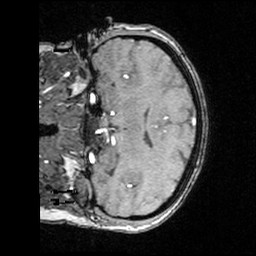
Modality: angio
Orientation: coronal
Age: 29
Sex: female
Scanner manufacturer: siemens
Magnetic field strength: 3 T
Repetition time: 0.025 s
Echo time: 0.00334 s